Question: Code sample:
'''
using System;
using System.Threading.Tasks;
public class Program
{
public static void Main()
{
Console.WriteLine("Start");
Foo f = new Foo();
f.FooAsync();
}
public class Foo
{
public async void FooAsync()
{
try
{
await Task.Run(() =>
{
Console.WriteLine("Throwing");
throw new Exception();
});
}
catch (Exception)
{
Console.WriteLine("Caught");
}
}
}
}
'''
The above code when run from C# fiddle or from the console on my PC prints:
'''
Start
Throwing
Caught
'''
<URL>
However, when I run it from Visual Studio (F5 in debug mode), I get the following message:

I don't understand why I get "was not handled in user code" message from Visual Studio although running it from the console or C# fiddle is fine. Am I missing something obvious?
I've tried waiting on the task 'f.FooAsync().Wait();' in Main, but the exception is still reported as being unhandled (same error message).
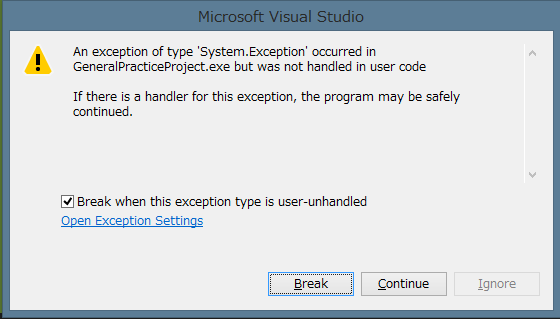
Answer: First, what's special about this exception is that it's being thrown from 'Task.Run' and for that scope, .
The framework catches and stores the exception in the returned task for you to handle later, if you fail to do that it's an unobserved task exception (which in .Net 4.0 would've crashed the application).
. When the feature is turned on the debugger breaks on exceptions when you leave user-code and enter framework-code and at that point the exception really wasn't handled.
If you turn that feature off the debugger will not break on that exception as it will follow your code into the framework and see the exception being handled and stored in the task. The exception will then be re-thrown when you 'await' the task and be handled by your code.
---
Since the handling that actually matters is the one being done by the framework, this is an even simpler example:
'''
public static void Main()
{
Task.Run(() =>
{
throw new Exception();
});
Console.ReadLine();
}
'''
With "Enable Just My Code" turned on the debugger will break on the exception, without it the debugger will not.